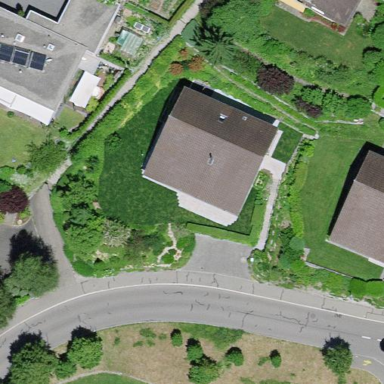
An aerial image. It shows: Residential building.